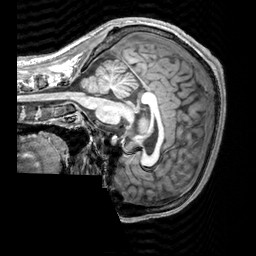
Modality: T1w
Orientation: sagittal
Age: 22
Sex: male
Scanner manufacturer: siemens
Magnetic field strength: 3 T
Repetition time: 2.3 s
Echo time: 0.00303 s